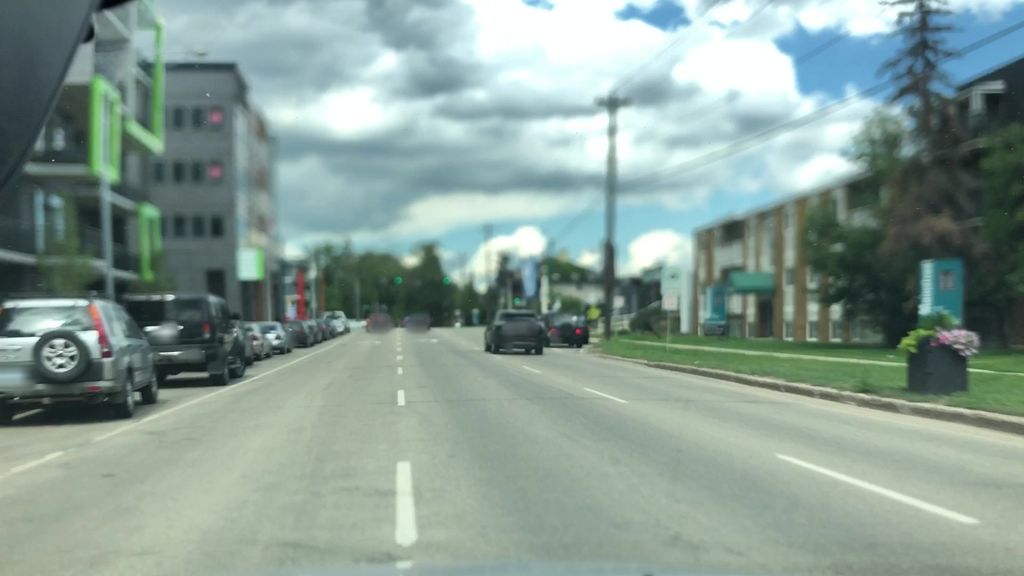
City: edmonton